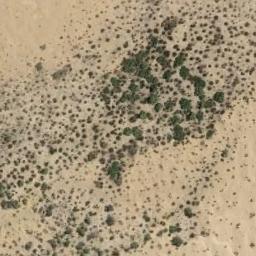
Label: chaparral